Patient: sex M, age 58
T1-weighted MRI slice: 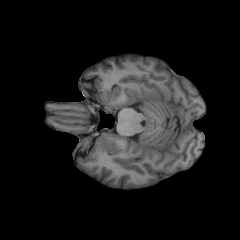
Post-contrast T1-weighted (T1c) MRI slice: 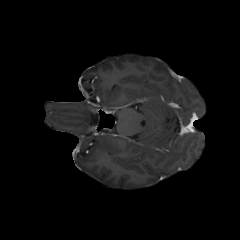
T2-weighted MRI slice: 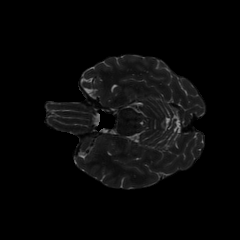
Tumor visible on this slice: no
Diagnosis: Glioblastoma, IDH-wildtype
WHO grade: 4